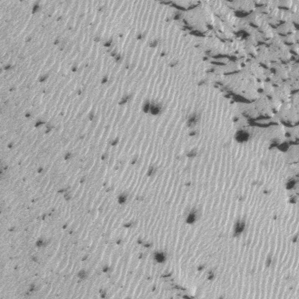
Label: frost